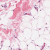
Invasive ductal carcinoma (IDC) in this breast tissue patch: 0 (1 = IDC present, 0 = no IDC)